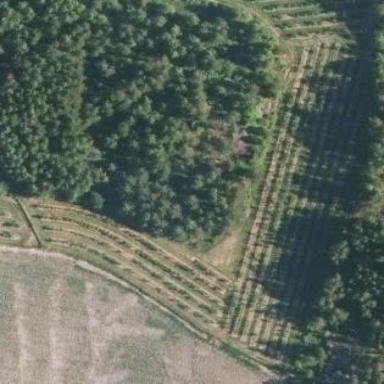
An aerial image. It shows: Orchard.